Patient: sex F, age 52
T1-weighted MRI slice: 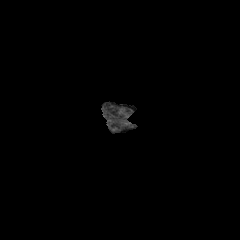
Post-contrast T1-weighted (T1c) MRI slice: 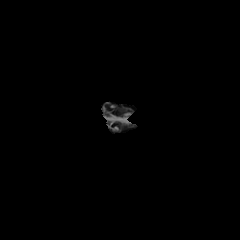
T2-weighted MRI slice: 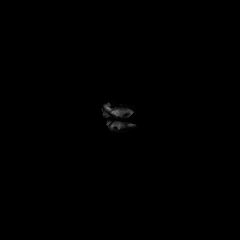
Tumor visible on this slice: no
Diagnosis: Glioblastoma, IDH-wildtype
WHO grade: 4